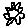
Label: flower